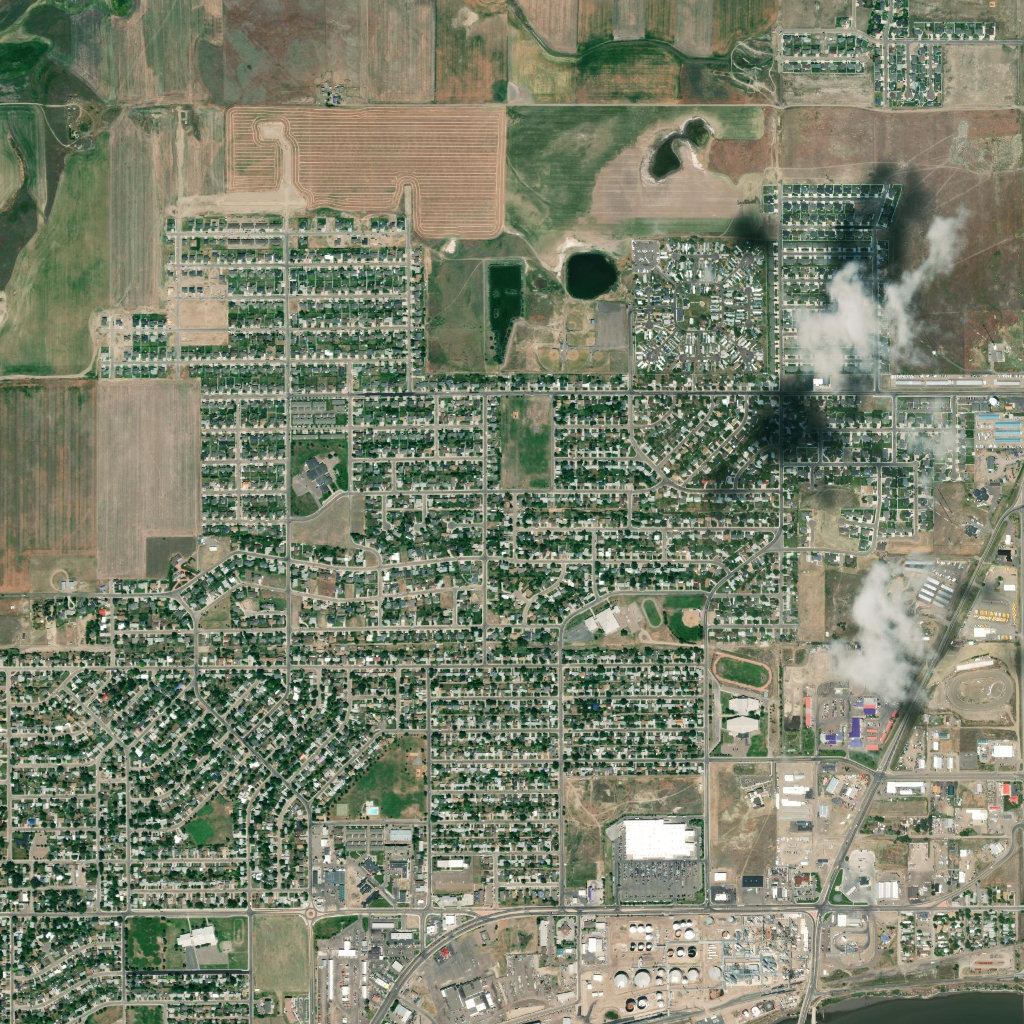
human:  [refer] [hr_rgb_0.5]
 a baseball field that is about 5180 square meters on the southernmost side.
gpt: <box>[[38, 77, 40, 79, 0]]</box>

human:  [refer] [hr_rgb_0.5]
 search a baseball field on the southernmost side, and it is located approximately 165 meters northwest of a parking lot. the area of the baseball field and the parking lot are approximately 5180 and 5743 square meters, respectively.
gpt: <box>[[38, 77, 40, 79, 0]]</box>